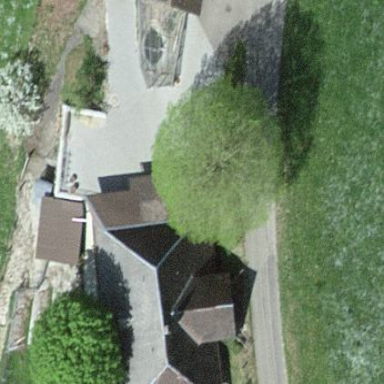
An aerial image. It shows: Farm building.